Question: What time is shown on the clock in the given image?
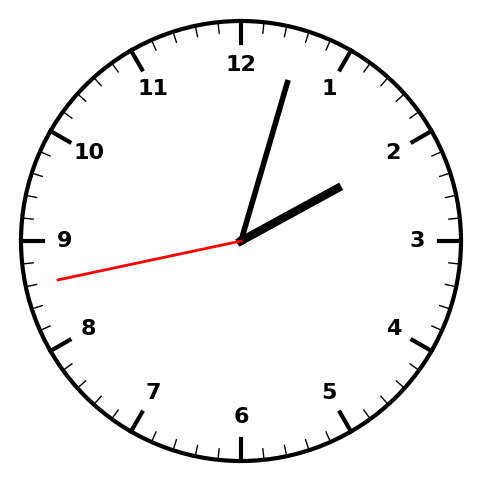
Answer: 02:02:43